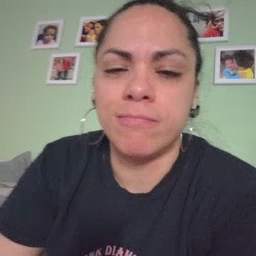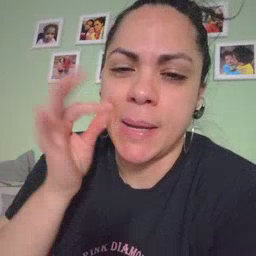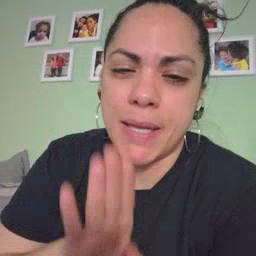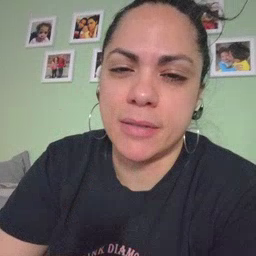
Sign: bee